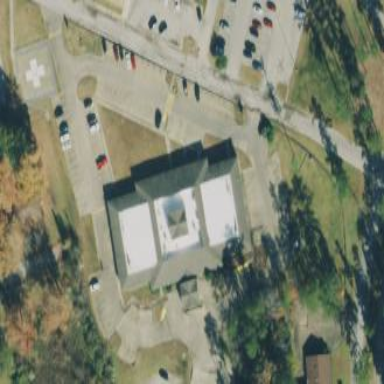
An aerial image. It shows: Clinic building providing healthcare services.